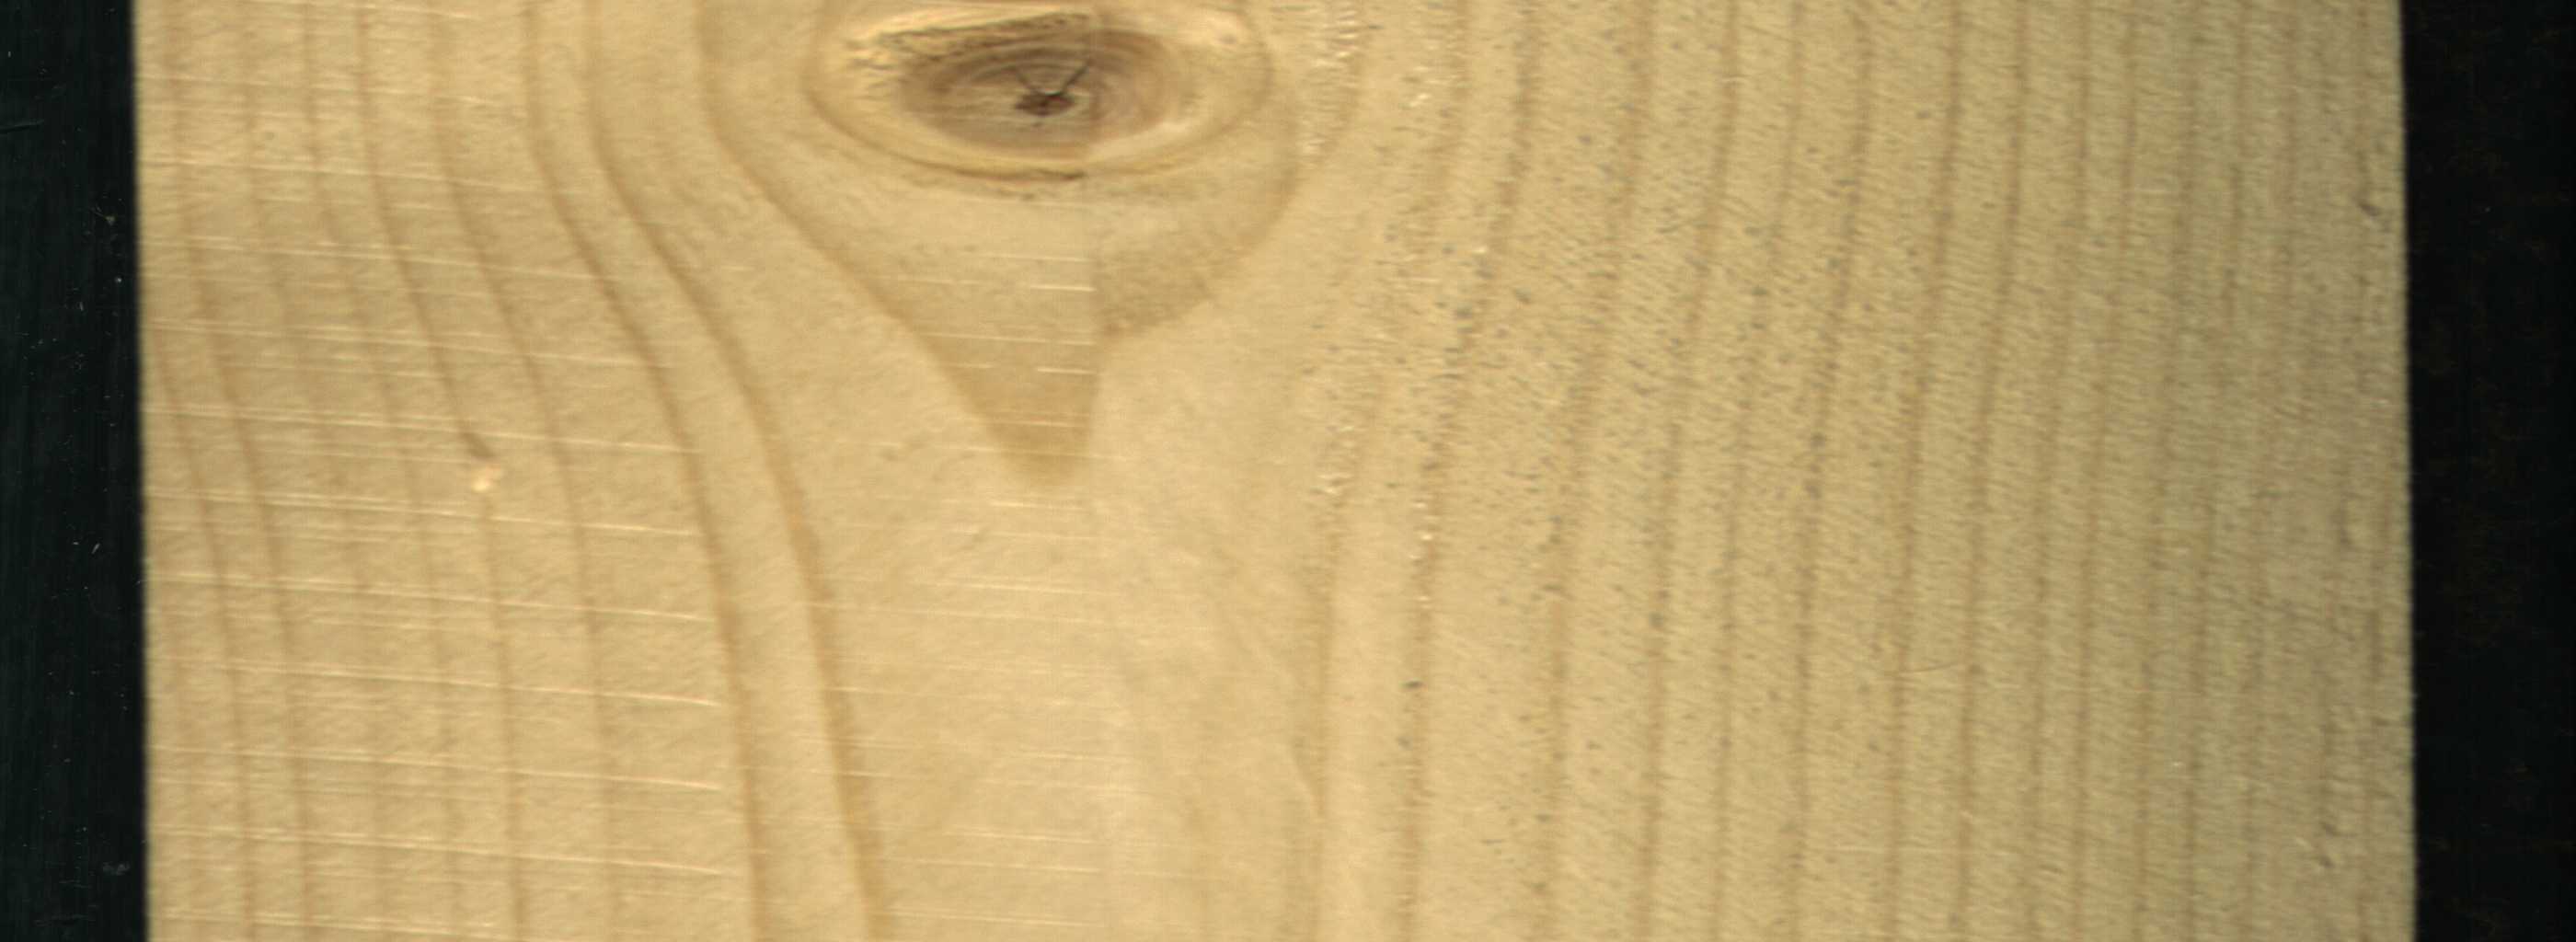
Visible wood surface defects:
knot_with_crack